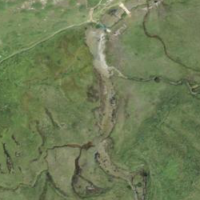
EUNIS habitat code: 26
Species observed at this site:
Hesperia comma
Geum rivale